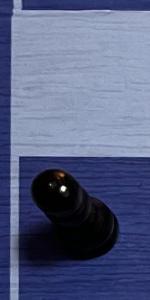
Label: Pawn_Black